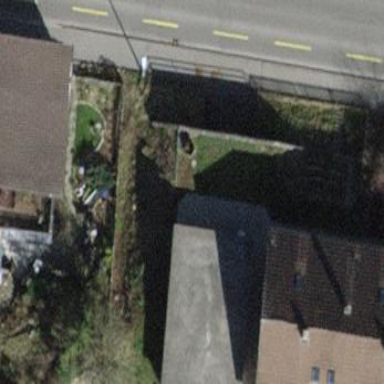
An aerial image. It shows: Garage building.